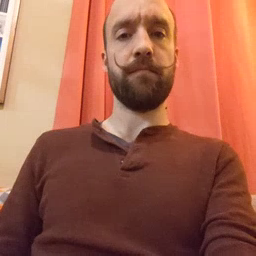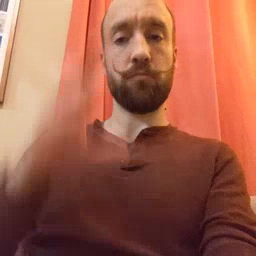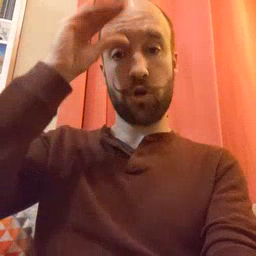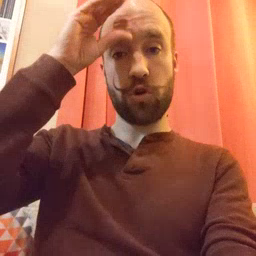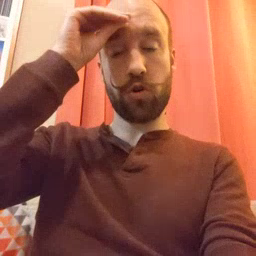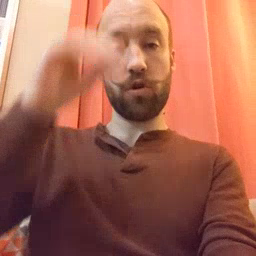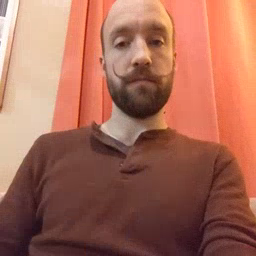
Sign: boy